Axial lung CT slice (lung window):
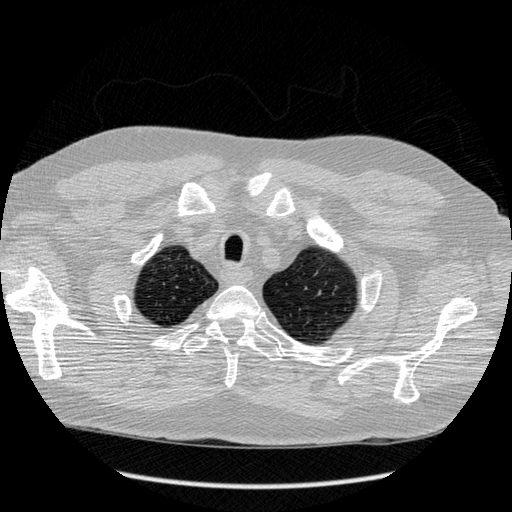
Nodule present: no